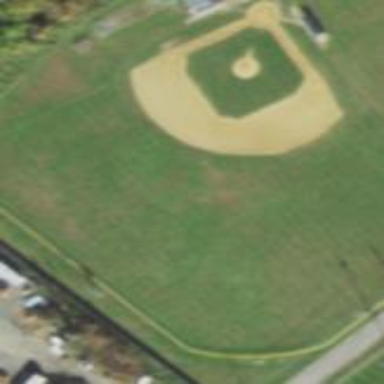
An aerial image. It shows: Baseball pitch for leisure land activities.